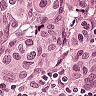
Metastatic tissue present: yes